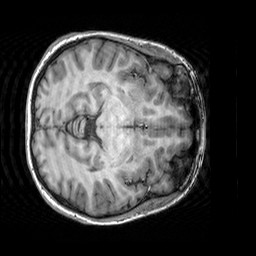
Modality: T1w
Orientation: axial
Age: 29
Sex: female
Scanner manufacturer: siemens
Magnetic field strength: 3 T
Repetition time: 2.3 s
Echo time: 0.00303 s